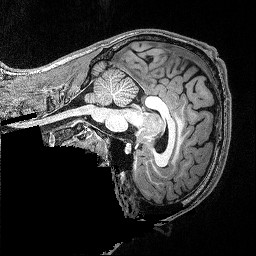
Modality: T1w
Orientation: sagittal
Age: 22
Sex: male
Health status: healthy
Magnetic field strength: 3 T
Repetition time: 2.53 s
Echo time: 0.00331 s